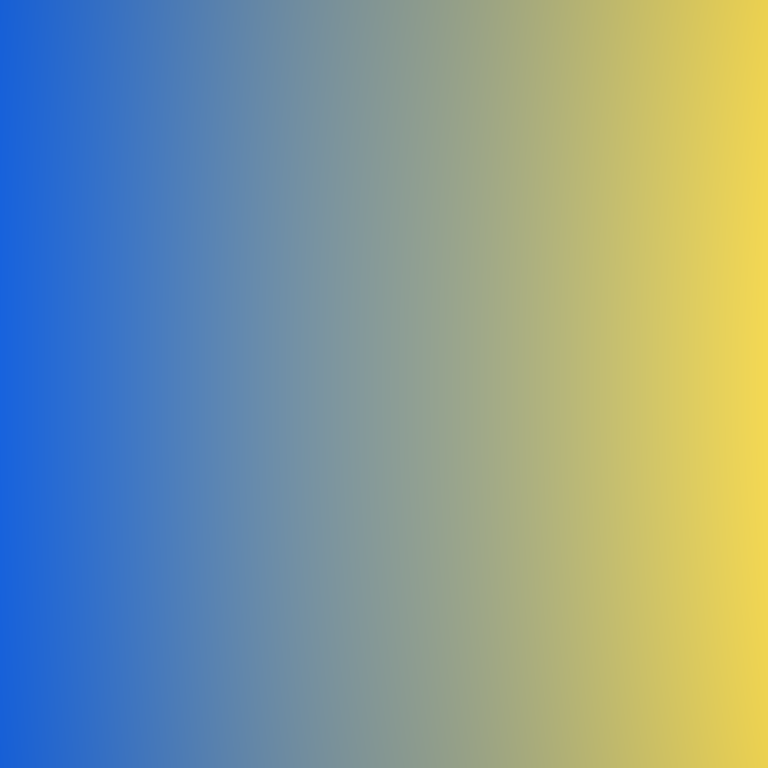
Abstract light effect, smooth gradient from deep blue to bright yellow, calm atmosphere, soft glow, no room, no furniture, no objects.